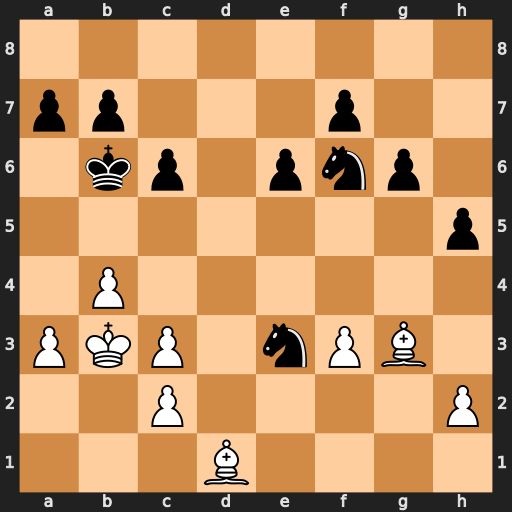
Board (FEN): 8/pp3p2/1kp1pnp1/7p/1P6/PKP1nPB1/2P4P/3B4
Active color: w
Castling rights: -
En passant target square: -
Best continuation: Bf2 Nd5 c4 Kc7 cxd5